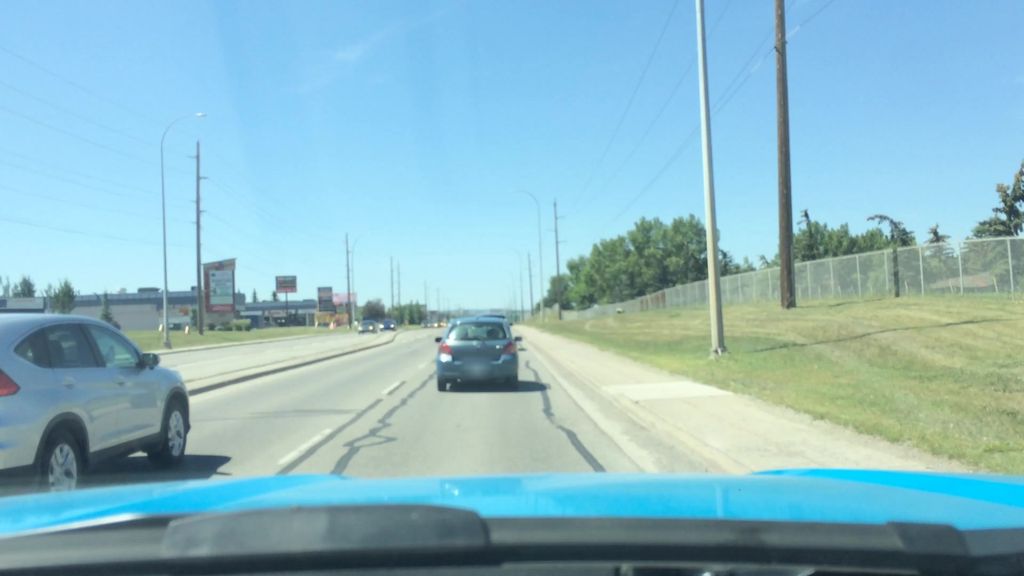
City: calgary